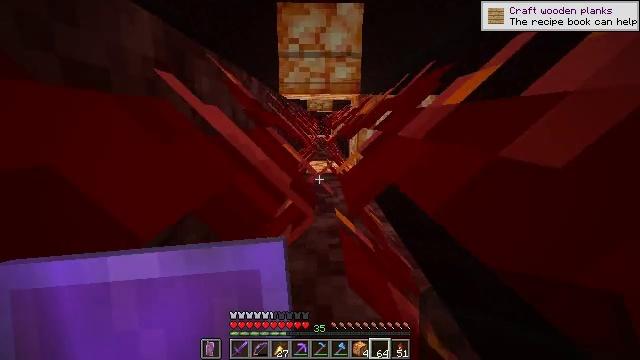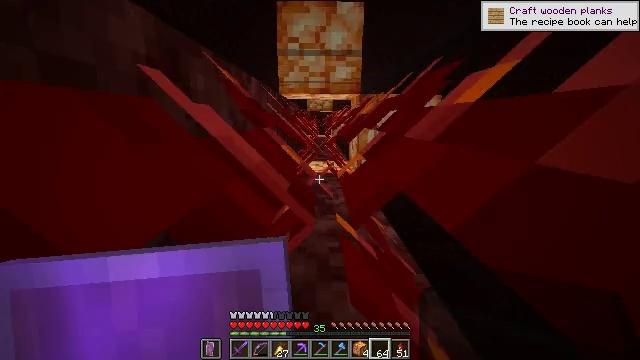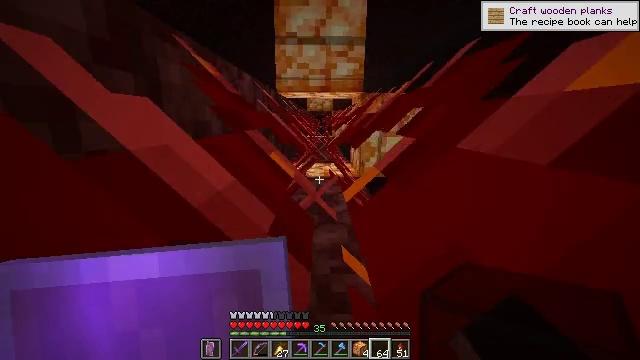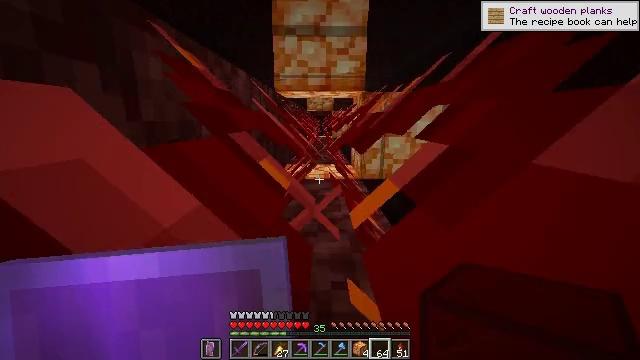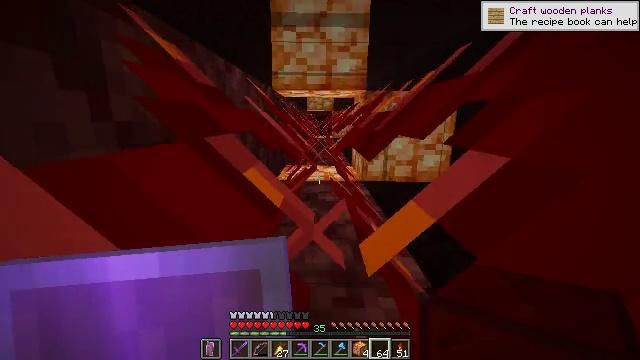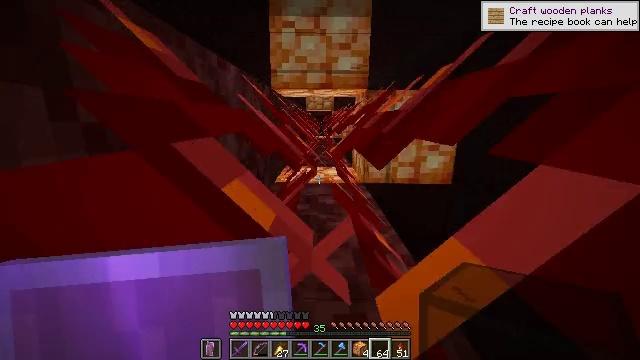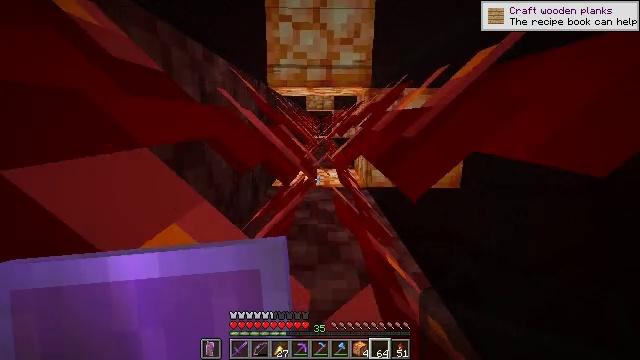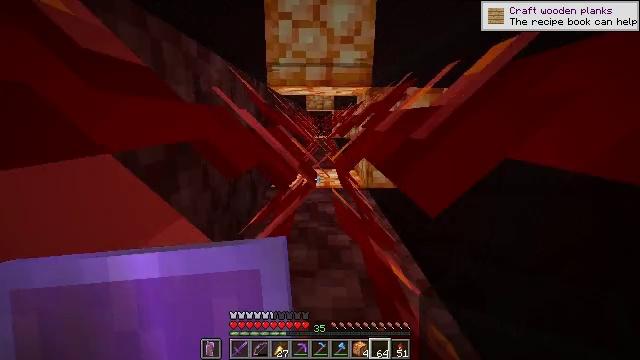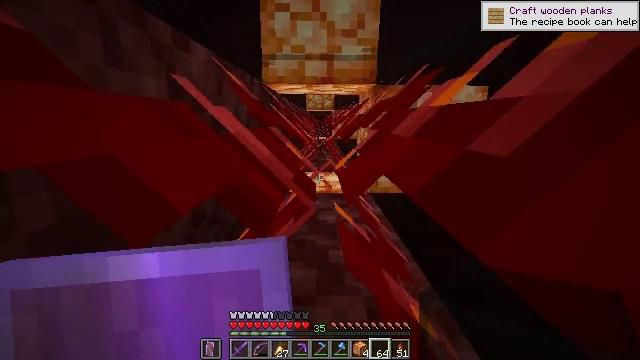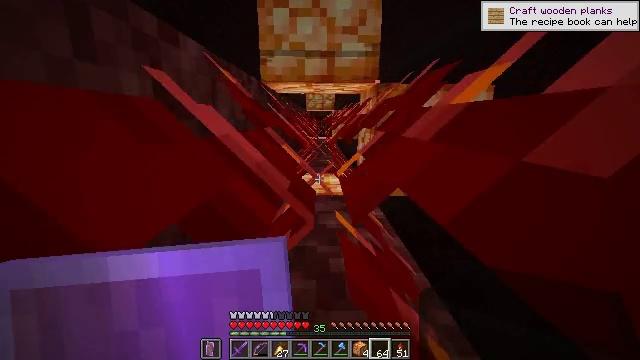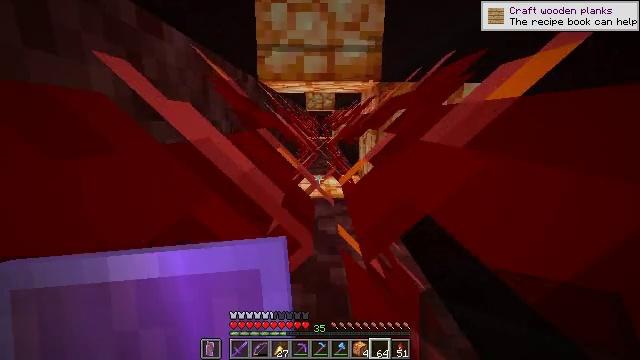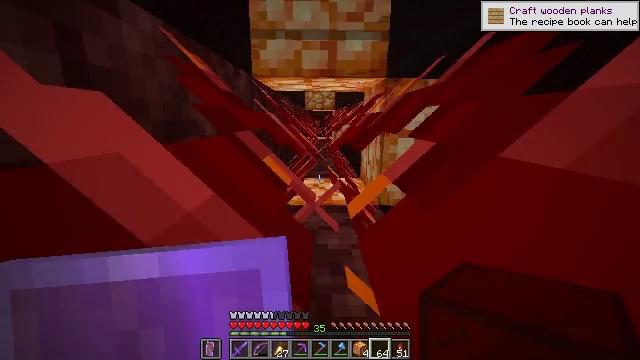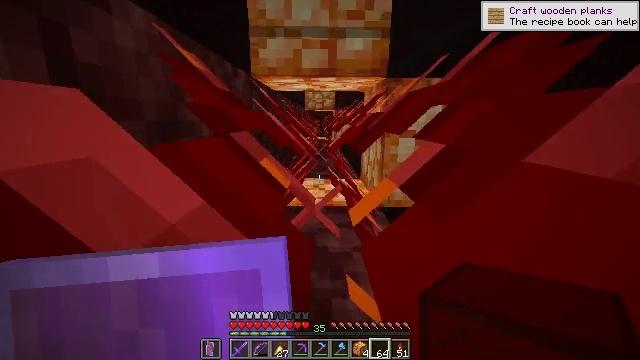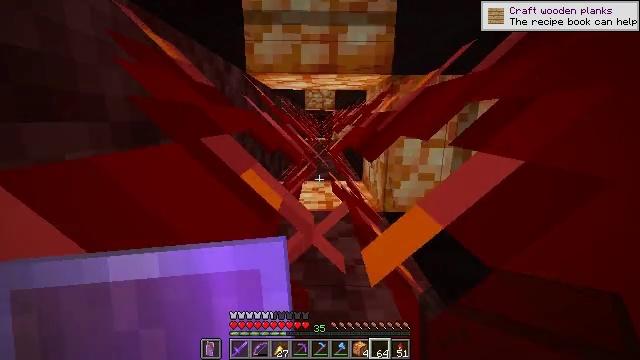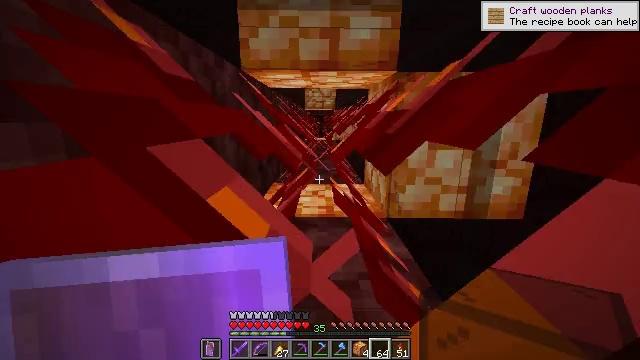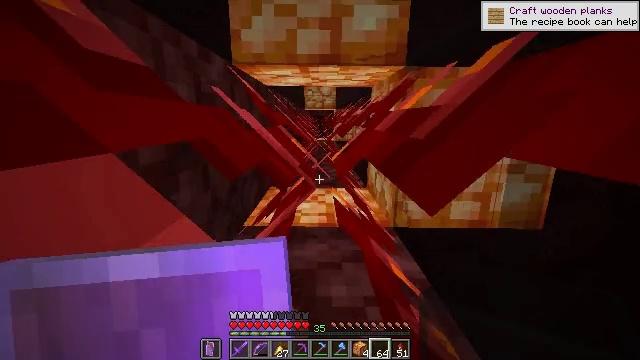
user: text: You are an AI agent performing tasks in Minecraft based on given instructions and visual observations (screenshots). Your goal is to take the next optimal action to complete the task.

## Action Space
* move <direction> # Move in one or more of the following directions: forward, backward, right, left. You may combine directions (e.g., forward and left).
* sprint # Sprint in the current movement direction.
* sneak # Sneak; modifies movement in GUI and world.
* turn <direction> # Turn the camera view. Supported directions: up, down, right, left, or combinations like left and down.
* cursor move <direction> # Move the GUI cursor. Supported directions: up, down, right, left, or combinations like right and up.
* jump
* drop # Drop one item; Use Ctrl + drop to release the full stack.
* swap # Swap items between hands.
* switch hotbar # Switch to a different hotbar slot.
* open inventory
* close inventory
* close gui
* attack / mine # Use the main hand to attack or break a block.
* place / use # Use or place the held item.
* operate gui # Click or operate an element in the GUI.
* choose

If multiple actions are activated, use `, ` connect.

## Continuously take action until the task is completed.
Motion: motion action
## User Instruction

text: Break the blackstone block.
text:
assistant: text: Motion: jump
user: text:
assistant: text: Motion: jump
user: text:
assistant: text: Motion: jump
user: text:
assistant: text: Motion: jump
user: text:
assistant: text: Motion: jump
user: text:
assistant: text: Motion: jump
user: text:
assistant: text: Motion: jump
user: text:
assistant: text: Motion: jump
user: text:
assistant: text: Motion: jump
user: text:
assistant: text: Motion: jump
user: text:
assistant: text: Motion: jump
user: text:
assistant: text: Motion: jump
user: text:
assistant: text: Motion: jump
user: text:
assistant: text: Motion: jump
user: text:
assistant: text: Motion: jump
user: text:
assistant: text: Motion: jump
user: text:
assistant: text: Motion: jump
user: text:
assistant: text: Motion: jump
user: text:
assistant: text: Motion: jump
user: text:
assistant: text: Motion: jump
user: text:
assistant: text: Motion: jump
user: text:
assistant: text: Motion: jump
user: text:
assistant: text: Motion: jump
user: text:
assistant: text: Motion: jump
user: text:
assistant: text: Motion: jump
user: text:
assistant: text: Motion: jump
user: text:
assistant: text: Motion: jump
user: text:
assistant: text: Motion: jump
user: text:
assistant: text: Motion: jump
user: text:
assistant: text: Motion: jump